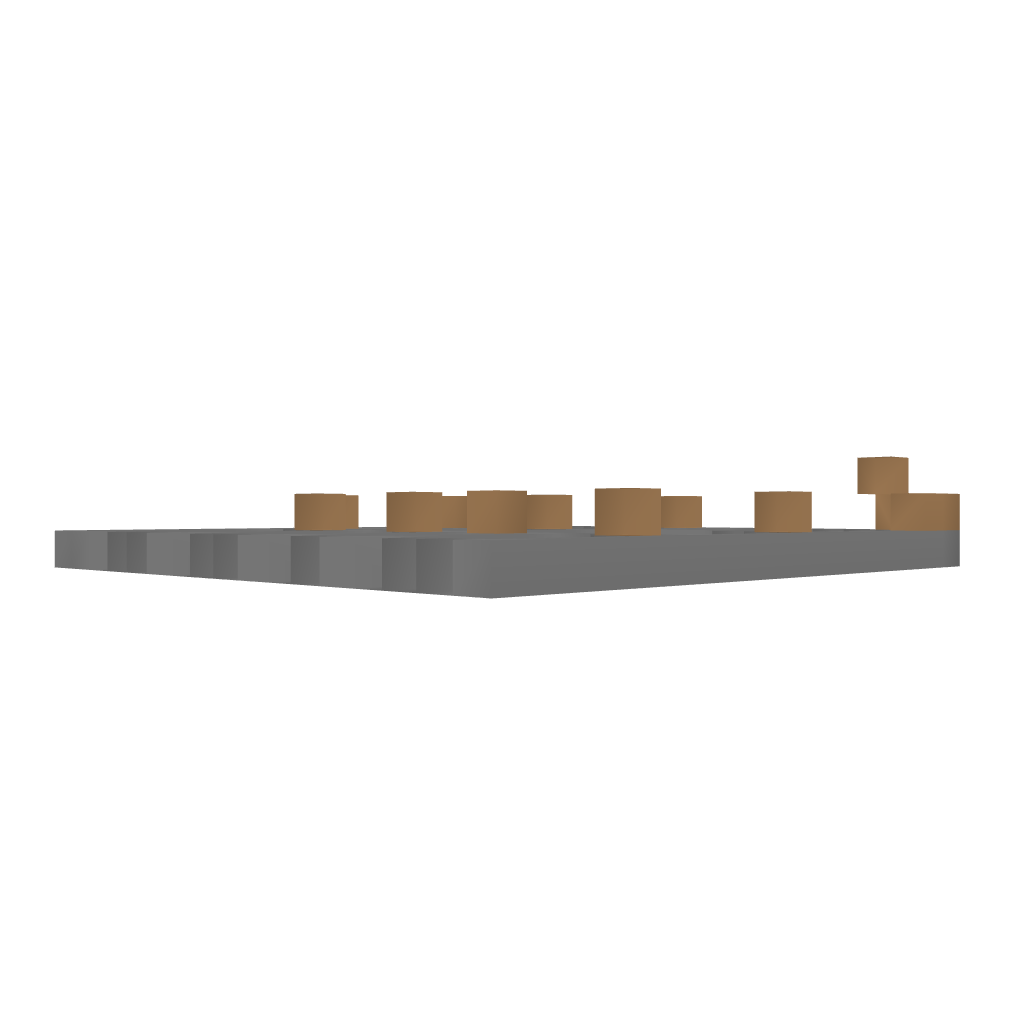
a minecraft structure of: components bad low quality